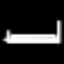
Label: bed